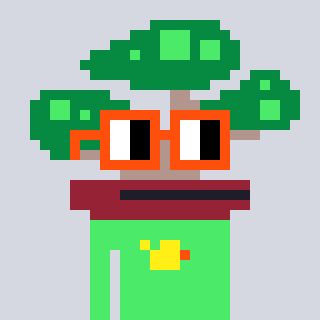
a pixel art character with square orange glasses, a bonsai-shaped head and a teal-colored body on a cool background